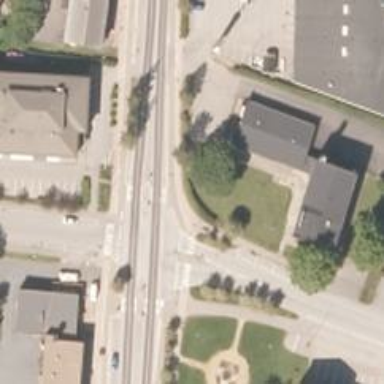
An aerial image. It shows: Crossing road.